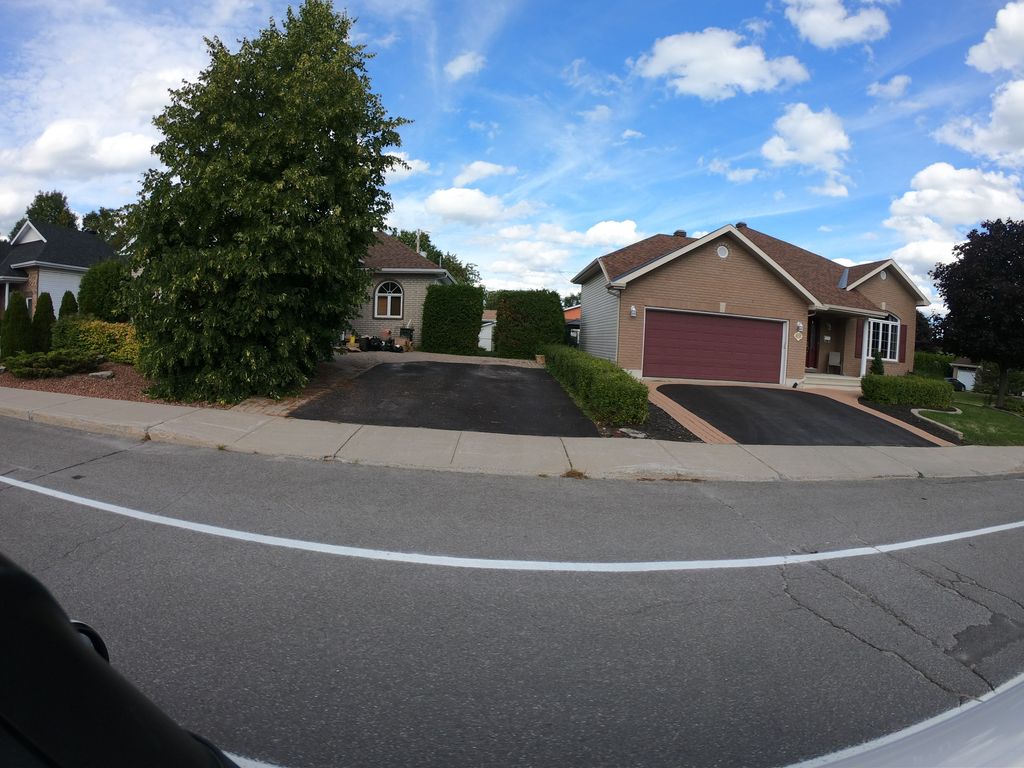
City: ottawa-gatineau